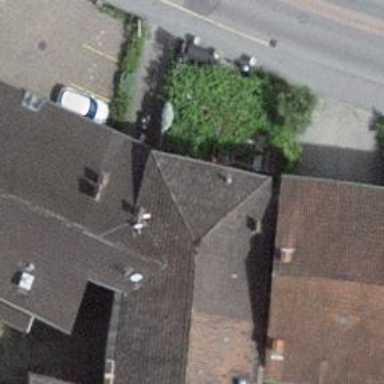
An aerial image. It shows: Restaurant.